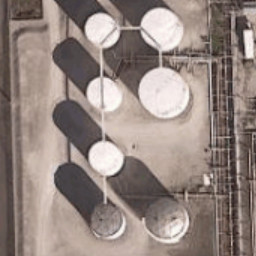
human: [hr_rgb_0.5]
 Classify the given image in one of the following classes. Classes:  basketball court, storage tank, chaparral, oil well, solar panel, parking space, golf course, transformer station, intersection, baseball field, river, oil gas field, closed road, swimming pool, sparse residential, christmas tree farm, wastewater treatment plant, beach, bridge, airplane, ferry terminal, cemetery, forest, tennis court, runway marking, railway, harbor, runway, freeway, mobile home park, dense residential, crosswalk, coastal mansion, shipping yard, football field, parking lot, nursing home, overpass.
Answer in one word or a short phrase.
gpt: storage tank